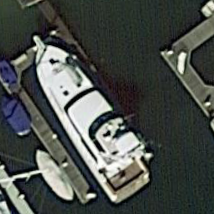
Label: civil